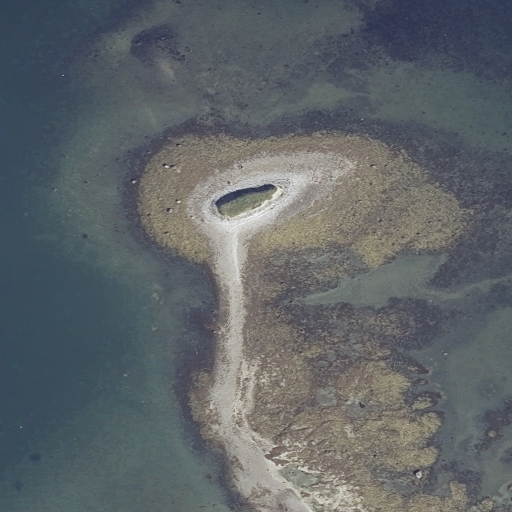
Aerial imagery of island in Maine named Lamp Island containing open water and herbaceous wetlands